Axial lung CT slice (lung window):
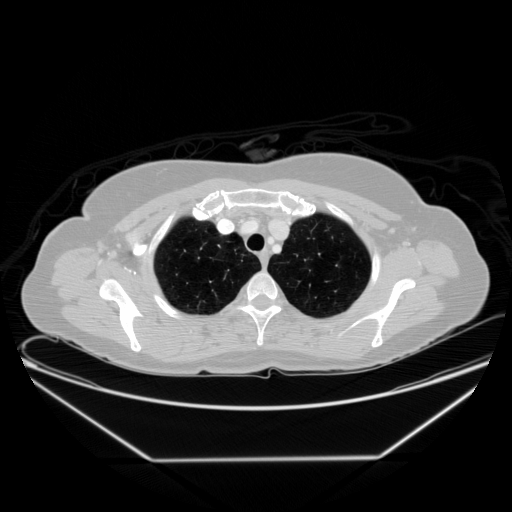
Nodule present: no